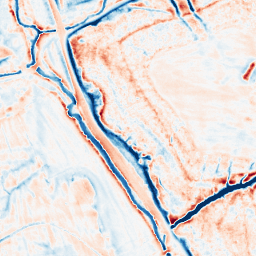
Category: edge_preserving
Decomposition family: anisotropic_diffusion
Decomposition parameters: iterations: 50
kappa: 10
gamma: 0.15
Upsampling method: bilinear
Upsampling parameters: scale: 4
Upsampling scale: 4